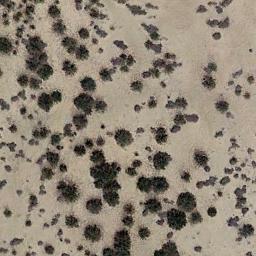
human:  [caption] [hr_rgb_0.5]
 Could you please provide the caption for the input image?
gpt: Only scattered weeds can be seen in this desert .

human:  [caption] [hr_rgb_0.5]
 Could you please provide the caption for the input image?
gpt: Chaparral is scattered in the sand from dense to sparse .

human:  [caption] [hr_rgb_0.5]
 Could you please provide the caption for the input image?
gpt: The chaparral is consist of sparse bushes on the desert .

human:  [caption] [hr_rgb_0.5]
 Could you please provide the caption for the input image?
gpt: Some disconnected chaparrals of different sizes grow in the desert .

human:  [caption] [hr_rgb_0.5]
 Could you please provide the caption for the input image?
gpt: The plants in the chaparral vary in size .